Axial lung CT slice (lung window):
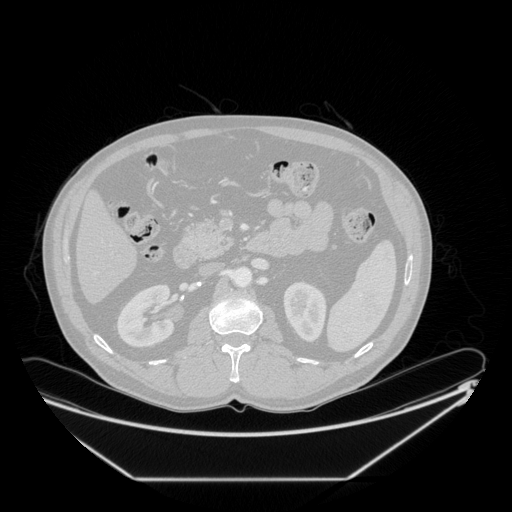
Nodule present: no